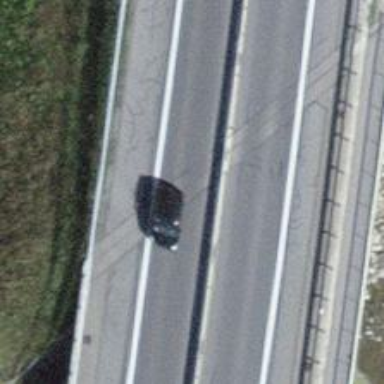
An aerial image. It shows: Trunk highway bridge.